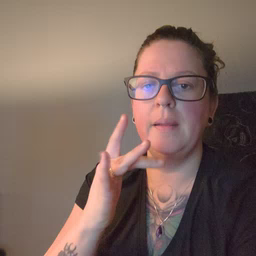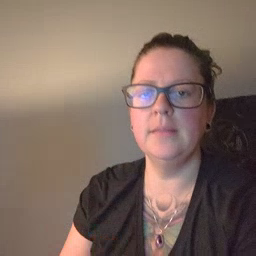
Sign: empty